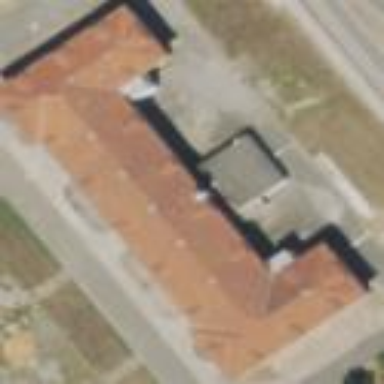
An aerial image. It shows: Building.